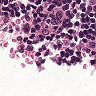
Metastatic tissue present: no